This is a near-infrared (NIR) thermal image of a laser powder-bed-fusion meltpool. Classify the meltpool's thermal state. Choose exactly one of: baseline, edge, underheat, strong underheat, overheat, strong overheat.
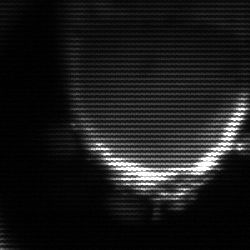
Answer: edge